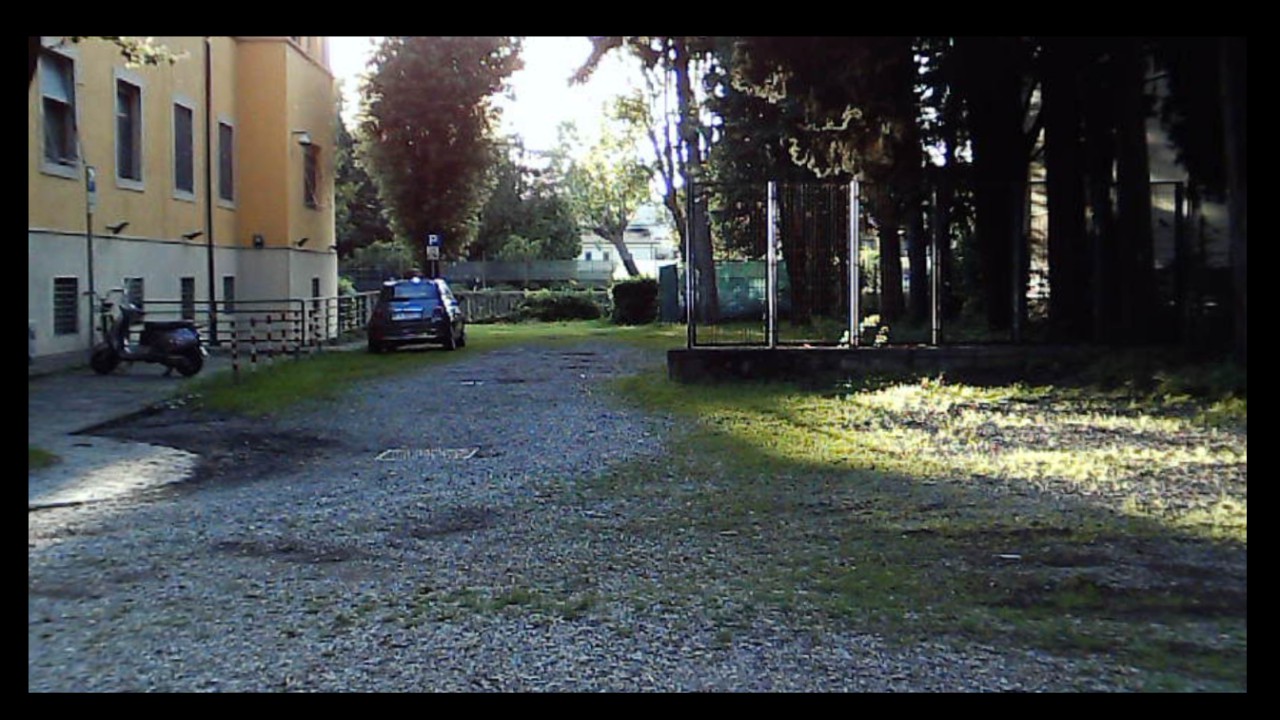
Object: Betafpv air75